Field crop: maize
Growth stage: 2
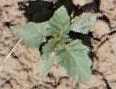
Species: datura